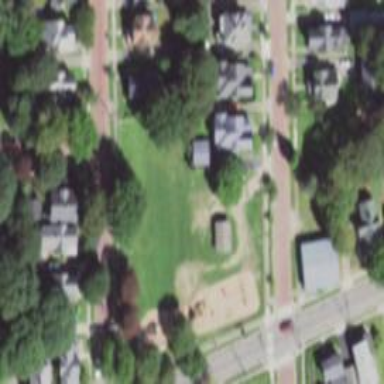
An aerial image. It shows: Historic school.